Field crop: maize
Growth stage: 2
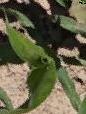
Species: maize